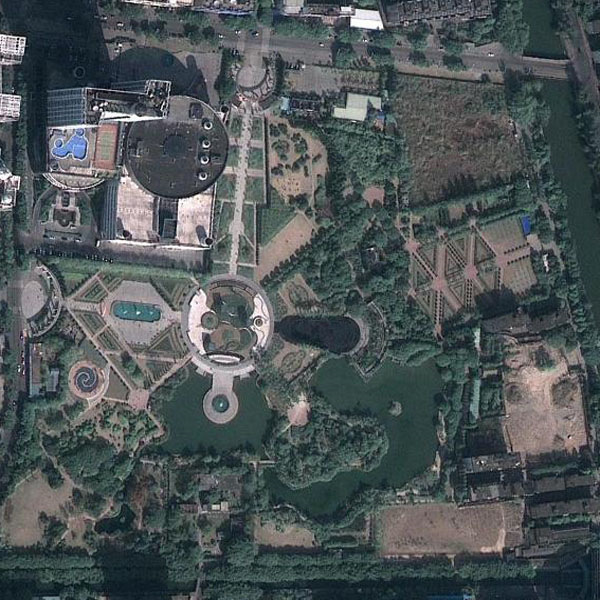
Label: Park